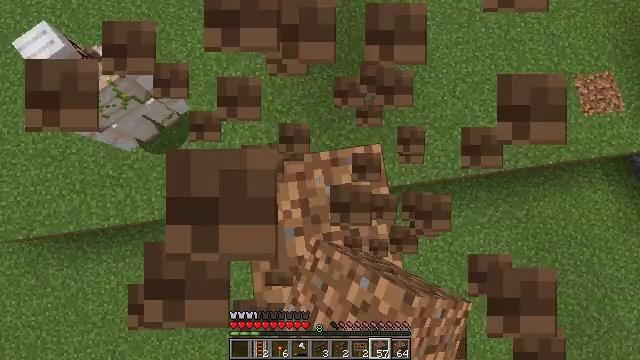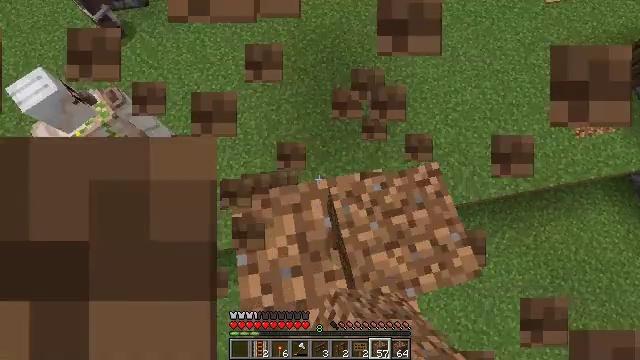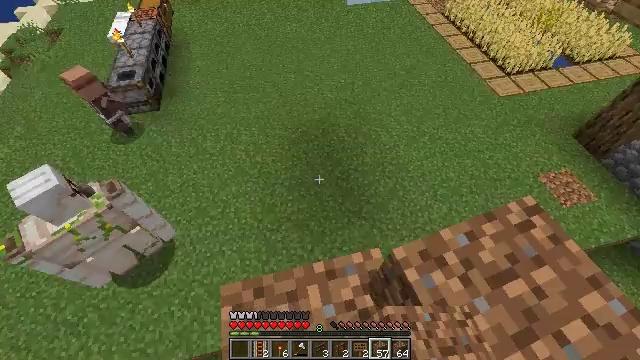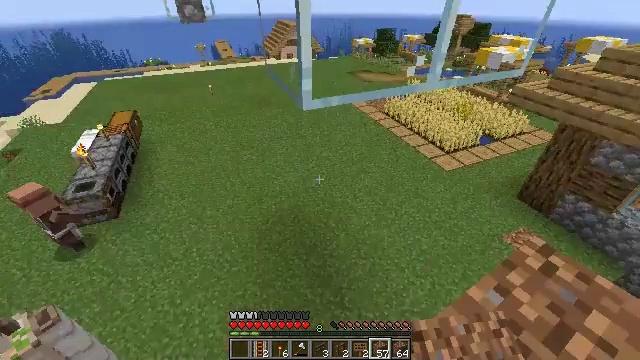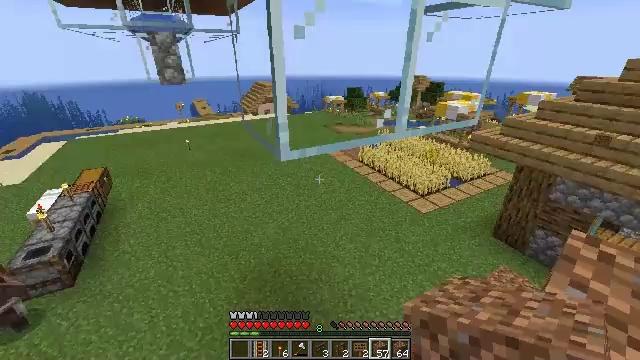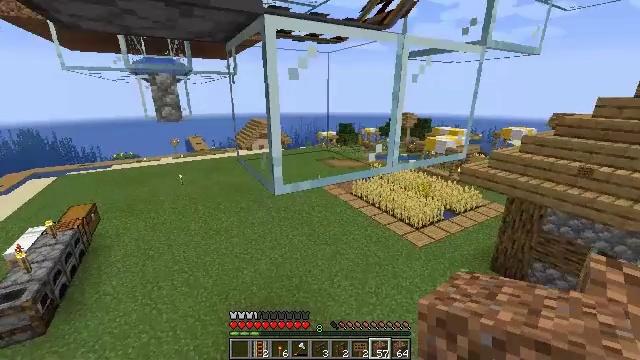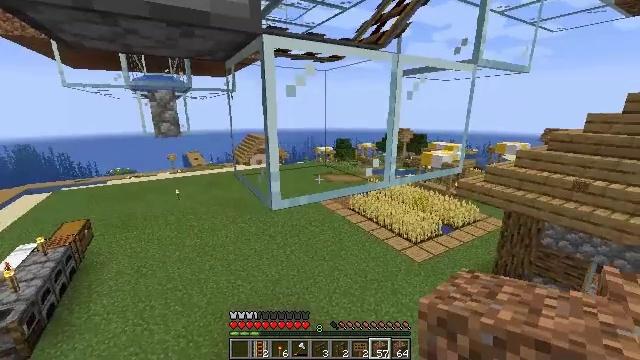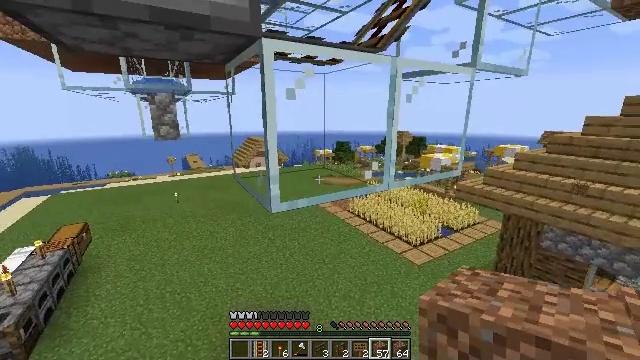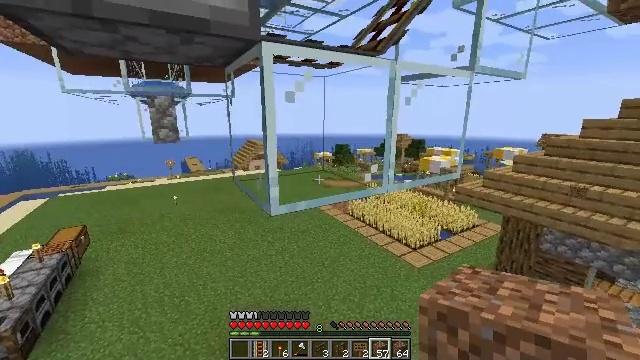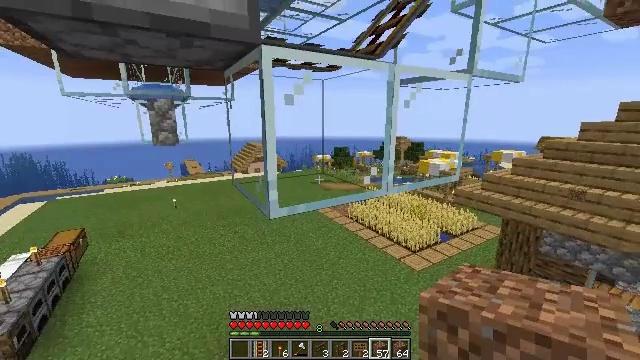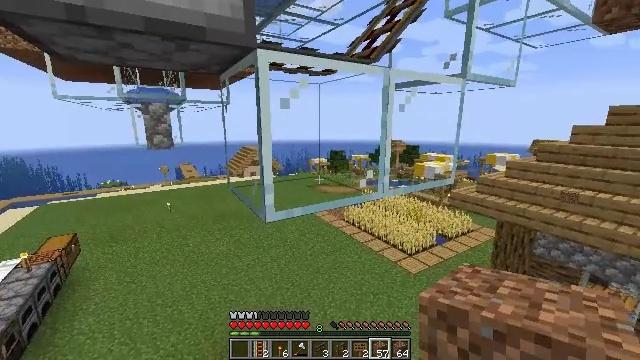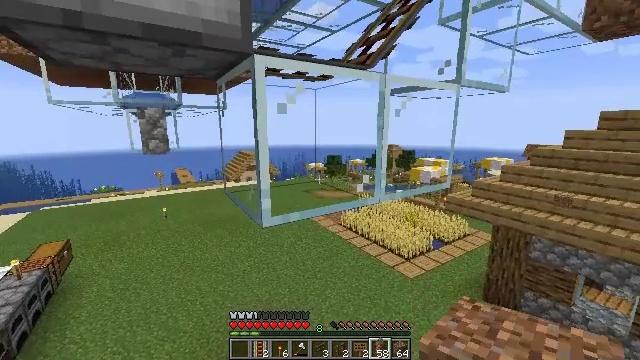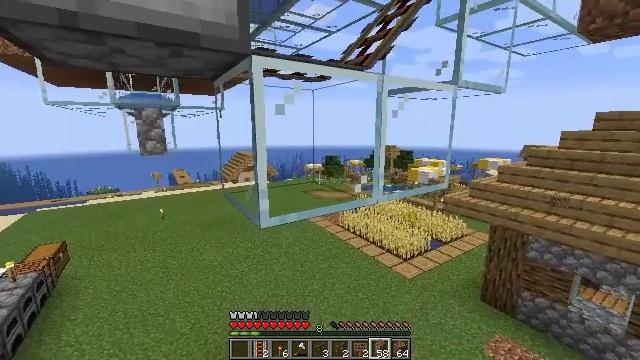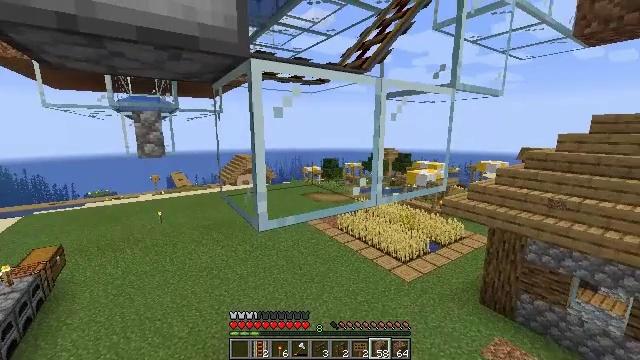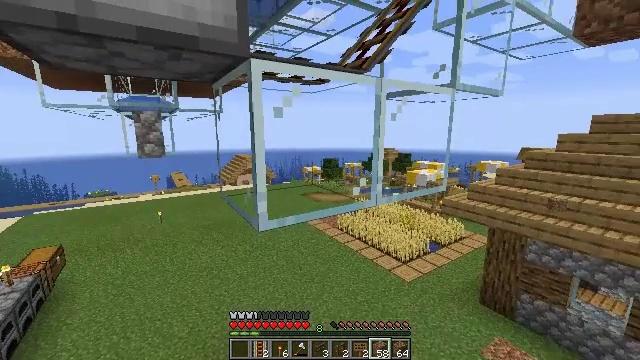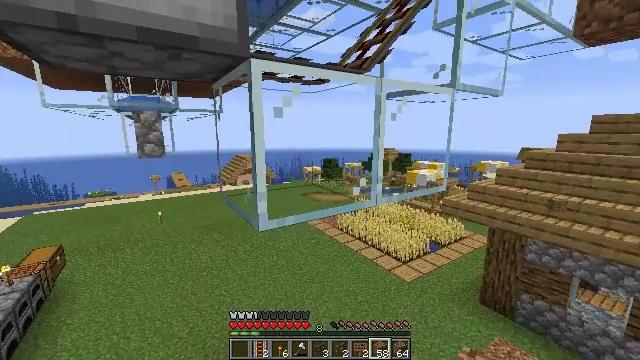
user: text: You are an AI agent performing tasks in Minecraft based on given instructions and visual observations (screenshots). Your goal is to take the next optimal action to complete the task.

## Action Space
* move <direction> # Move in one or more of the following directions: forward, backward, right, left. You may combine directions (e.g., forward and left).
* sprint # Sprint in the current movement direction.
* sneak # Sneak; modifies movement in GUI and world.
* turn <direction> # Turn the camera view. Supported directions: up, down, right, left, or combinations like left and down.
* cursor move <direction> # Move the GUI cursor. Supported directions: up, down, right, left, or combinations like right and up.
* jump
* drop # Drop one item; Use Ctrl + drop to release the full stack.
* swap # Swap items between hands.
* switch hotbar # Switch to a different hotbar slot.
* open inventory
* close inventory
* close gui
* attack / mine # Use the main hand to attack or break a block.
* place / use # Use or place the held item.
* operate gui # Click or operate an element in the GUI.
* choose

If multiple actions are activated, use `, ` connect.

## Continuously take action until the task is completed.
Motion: motion action
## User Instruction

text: Create a spruce button using one spruce plank.
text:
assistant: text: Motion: turn right and up
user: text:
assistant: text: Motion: turn right and up
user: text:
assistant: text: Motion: turn right and up
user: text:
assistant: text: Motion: turn right and up
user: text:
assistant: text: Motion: turn right and up
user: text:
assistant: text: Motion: turn up
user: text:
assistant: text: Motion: no_op
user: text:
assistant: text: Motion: no_op
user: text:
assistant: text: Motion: no_op
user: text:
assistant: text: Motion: no_op
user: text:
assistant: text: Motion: turn up
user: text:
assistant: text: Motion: no_op
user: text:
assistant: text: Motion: no_op
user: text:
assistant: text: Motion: no_op
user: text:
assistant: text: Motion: no_op
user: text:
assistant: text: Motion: no_op
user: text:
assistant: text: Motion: no_op
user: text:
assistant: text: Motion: no_op
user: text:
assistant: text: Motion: no_op
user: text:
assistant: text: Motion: no_op
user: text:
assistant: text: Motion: no_op
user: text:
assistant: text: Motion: turn left and up
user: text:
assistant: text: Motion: turn left and up
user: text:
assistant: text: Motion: turn left and up
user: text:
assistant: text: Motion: turn left and up
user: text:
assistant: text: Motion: turn left and up
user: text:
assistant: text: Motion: no_op
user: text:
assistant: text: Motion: no_op
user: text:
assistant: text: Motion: no_op
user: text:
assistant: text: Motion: no_op